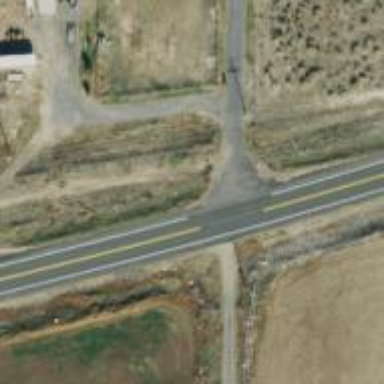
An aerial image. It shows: Stop road.